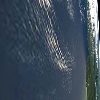
Label: water